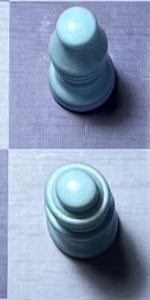
Label: Queen_White